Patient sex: M
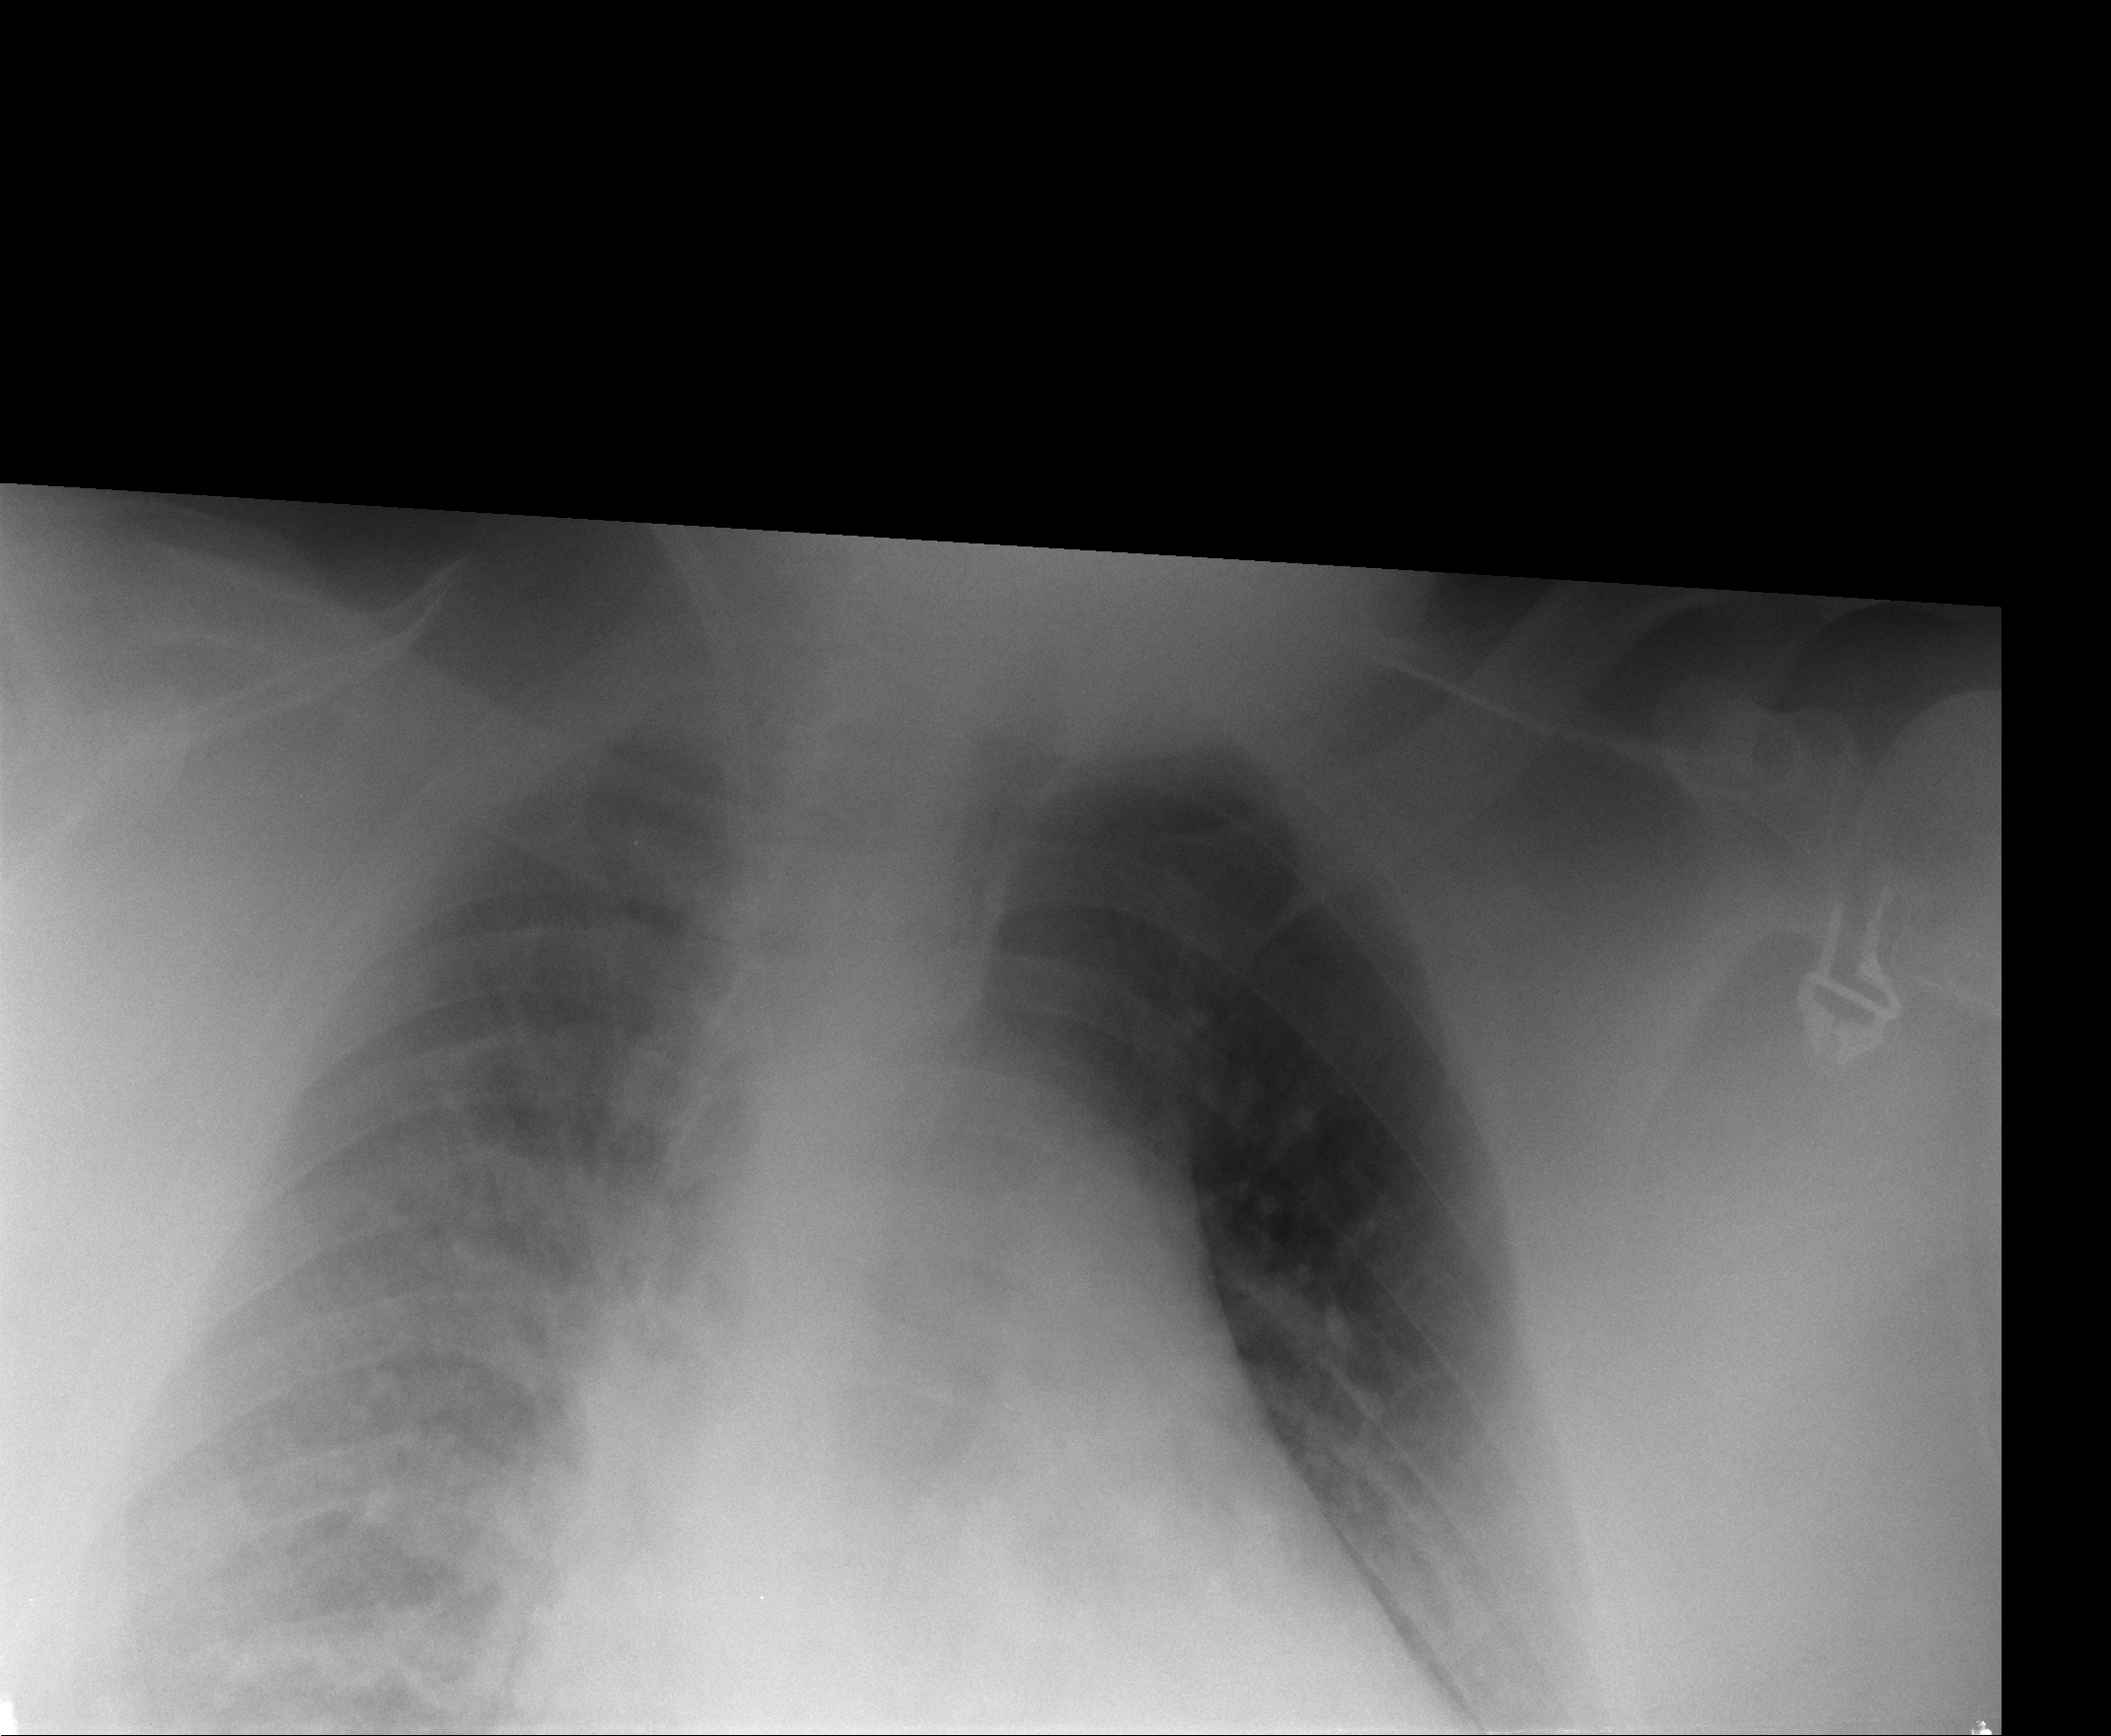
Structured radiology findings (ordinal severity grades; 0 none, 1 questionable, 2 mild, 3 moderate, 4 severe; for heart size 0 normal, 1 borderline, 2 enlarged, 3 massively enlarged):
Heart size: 0
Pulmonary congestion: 0
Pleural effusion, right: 2
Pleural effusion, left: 2
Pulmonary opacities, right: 0
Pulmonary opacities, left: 0
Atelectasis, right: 2
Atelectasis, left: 2